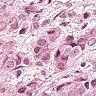
Metastatic tissue present: yes